Interaction volume radius: 5 \u00c5
Interaction volume height: 15 \u00c5
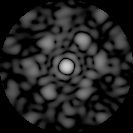
Disorder parameter: 0.6019